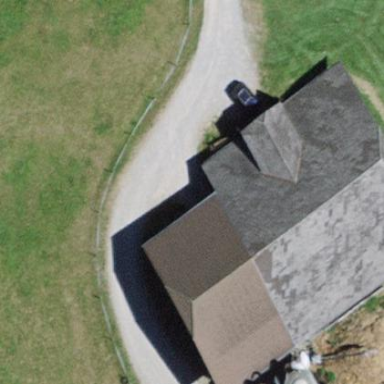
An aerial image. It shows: Barn.